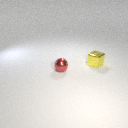
small red metal sphere in front of small yellow metal cube